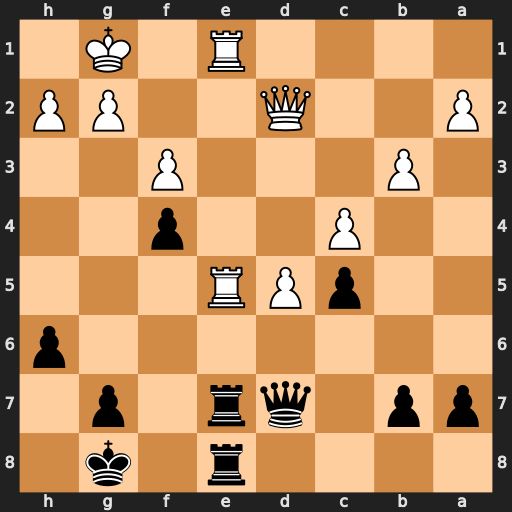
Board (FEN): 4r1k1/pp1qr1p1/7p/2pPR3/2P2p2/1P3P2/P2Q2PP/4R1K1
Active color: b
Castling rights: -
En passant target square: -
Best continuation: Rxe5 Rxe5 Rxe5